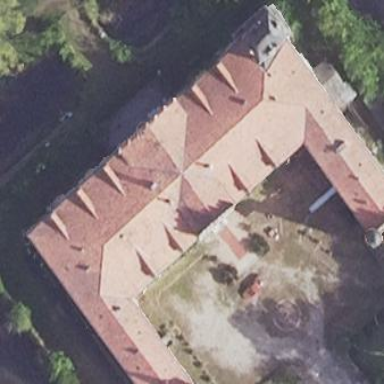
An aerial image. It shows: Historic manor building.